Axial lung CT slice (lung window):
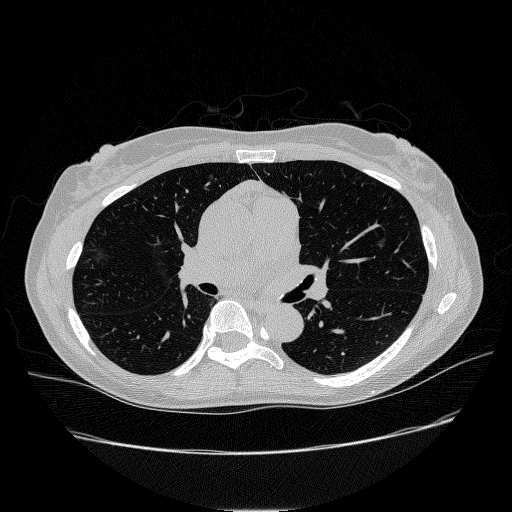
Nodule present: yes
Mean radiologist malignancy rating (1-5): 3.5